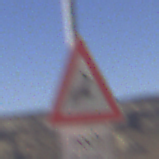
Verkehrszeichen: WildwechselLinks
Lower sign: LaengeEinerStrecke4
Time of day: Midday
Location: Outdoor (Nature)
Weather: Clear
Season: NotSpecified
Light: Natural